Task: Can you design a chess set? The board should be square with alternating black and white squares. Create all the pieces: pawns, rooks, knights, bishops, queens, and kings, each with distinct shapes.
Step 3946:
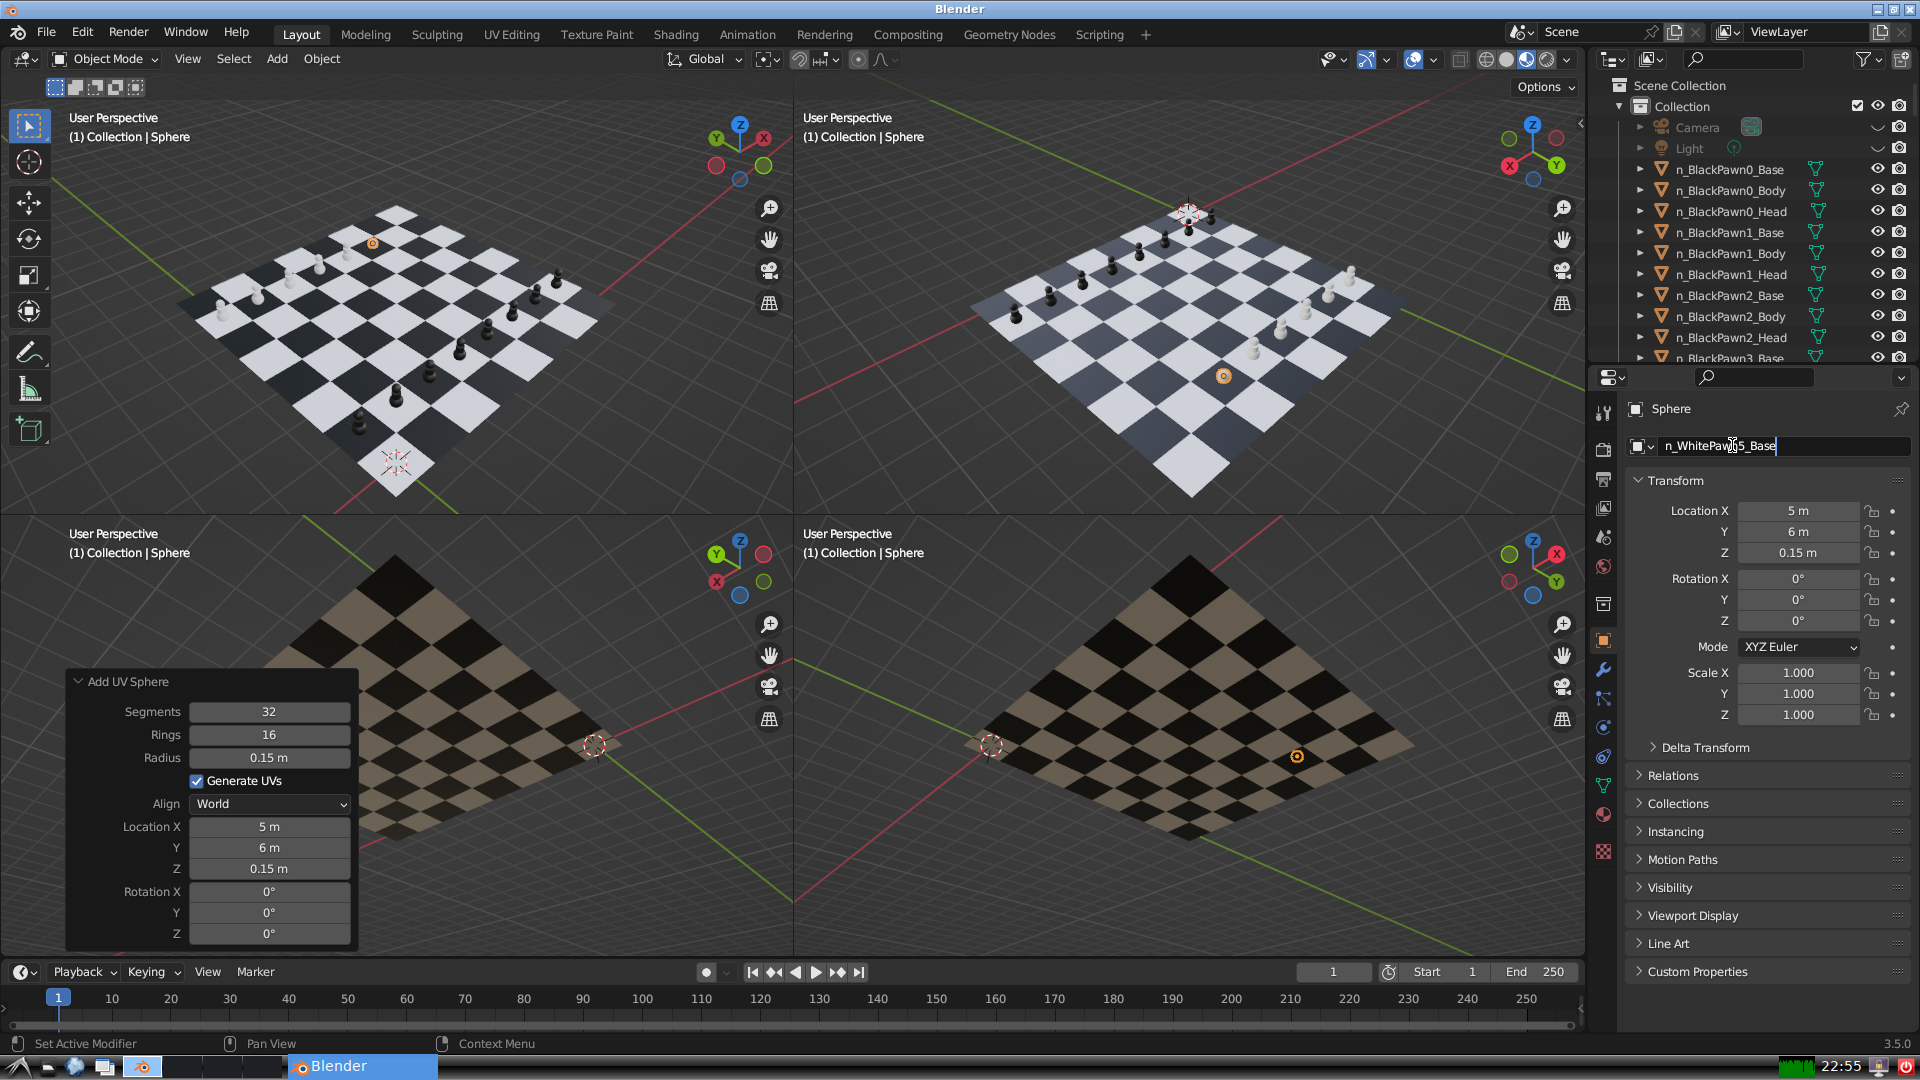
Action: {"key_press": ['Return']}